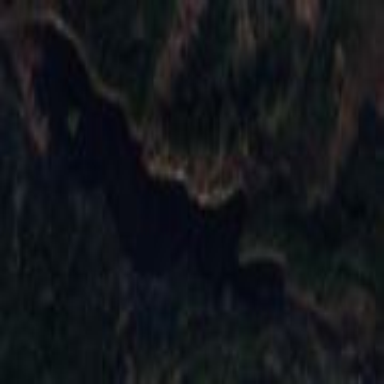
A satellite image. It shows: Beautiful lake surrounded by nature.